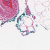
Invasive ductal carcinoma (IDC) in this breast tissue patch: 0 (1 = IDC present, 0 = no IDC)